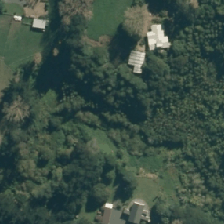
Land cover: broadleaved_indigenous_hardwood